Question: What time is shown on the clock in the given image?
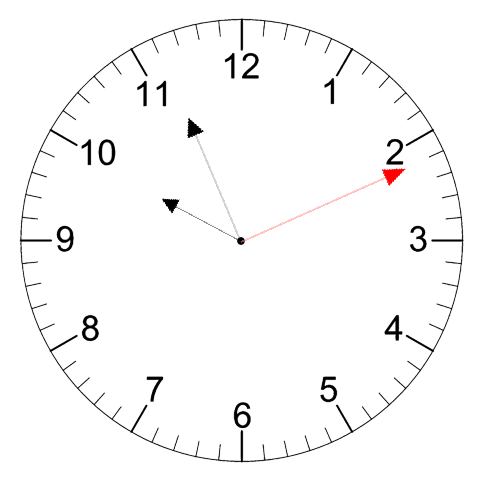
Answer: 09:56:11